Question: I'm looking for a little clarity to my better understanding on Rails' asset pipeline.
What I'd like to do is I want to use jQuery-ui components with rails having asset pipeline enabled.
Asset pipeline is quite something new to me.
Basically, I know what asset pipeline does in general and how it looks through assets in the search tree.
But from the picture below, I got no idea how and where to place stylesheets folder shipped
with the jQuery-ui download to get it working in my project or to set it up rightly. So, the designated theme can apply to the UI I'm rendering with jQuery-ui as desired.

Is the application.css file the very place I should put in a reference to that theme?
My best guess is it might be working if I add the theme folder at the second line in application.css below:
'''
*= require_self
*= require_tree ., ./ui-lightness
'''
but what I got was
Error compiling CSS asset
ArgumentError: wrong mumber of arguments (2 for 1)
Please shed some light on me how to get this working as I wanted.
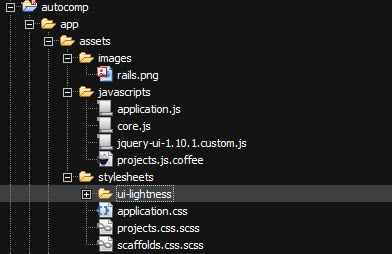
Answer: You need to change '*= require_tree ., ./ui-lightness' to
'''
*= require_tree .
*= require ui-lightness/name_of_css_file
'''
Also you need to copy the images included in the downloaded bundle to 'app/assets/images/ui-lightness' directory. (Needless to say that create new folder)
Open the css files from downloaded images, find and replace 'url: ("../images/image_name.jpg' to 'url: ("image_name.jpg")'
This will set the appropriate image paths. Its advisable to put 3rd party library into 'vendor/assets' dir. But no harm in putting it into regular assets dir until you can identify which css/js files belong to 3rd party